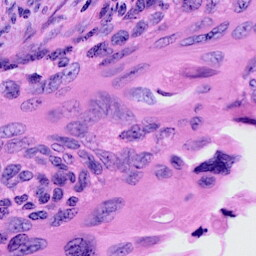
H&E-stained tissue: Cervix